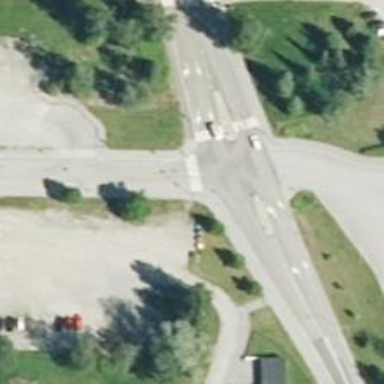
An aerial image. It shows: Uncontrolled zebra crossing on the road.